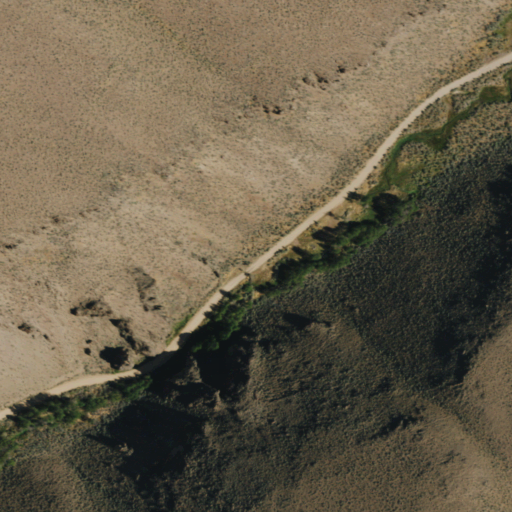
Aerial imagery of gap in Nevada named Devils Gate containing only shrub